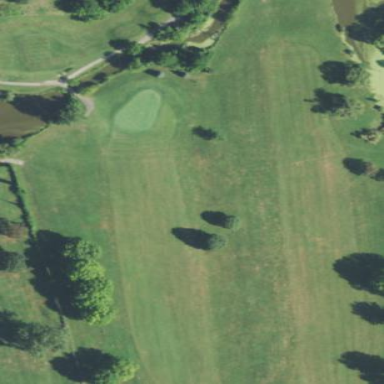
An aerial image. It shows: Grassy area designated as golf fairway.